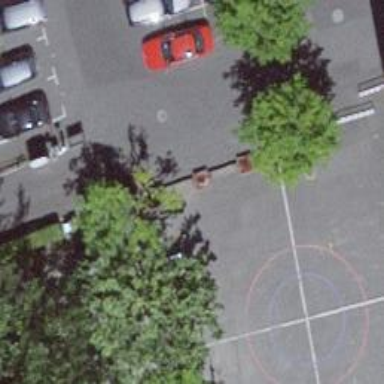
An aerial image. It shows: Asphalt parking aisle road.